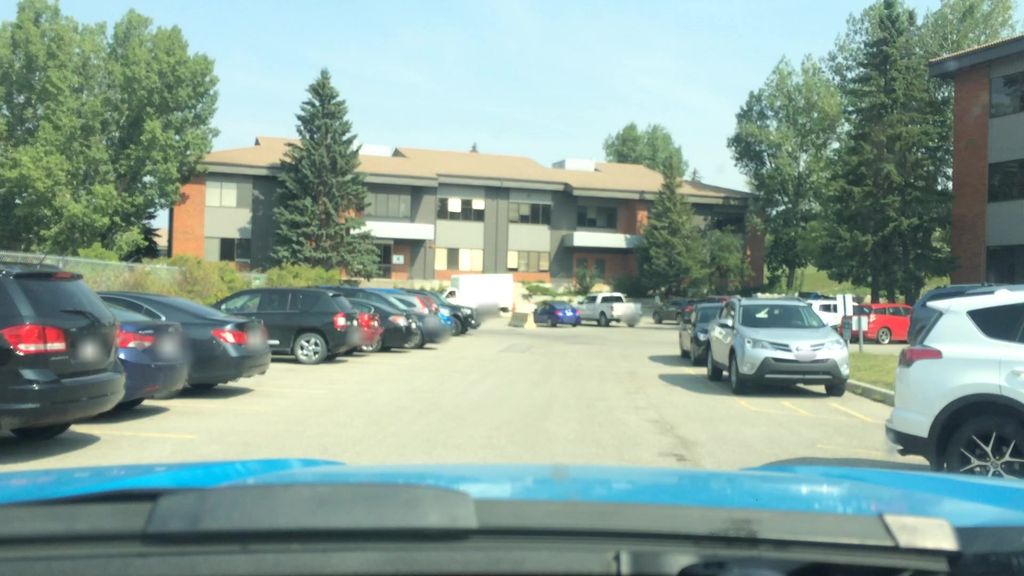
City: calgary